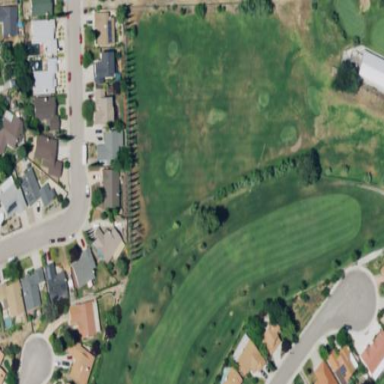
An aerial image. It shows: Grassy area used as driving range for golf.